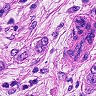
Metastatic tissue present: yes